Interaction volume radius: 10 \u00c5
Interaction volume height: 45 \u00c5
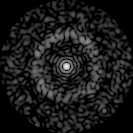
Disorder parameter: 0.8153